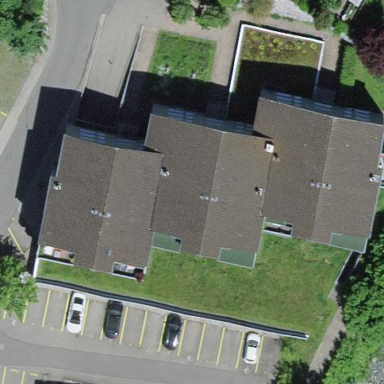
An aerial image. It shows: Flat-roofed residential building.